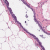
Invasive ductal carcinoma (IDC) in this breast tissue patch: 0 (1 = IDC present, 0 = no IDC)